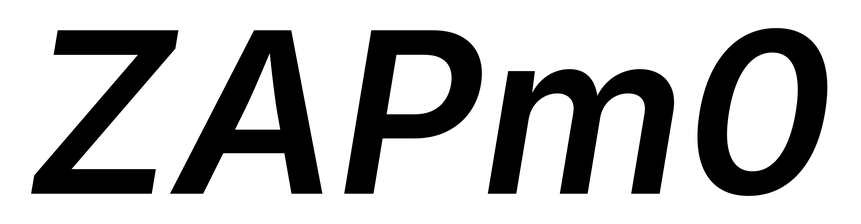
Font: Inter-Italic_SemiBold_Italic